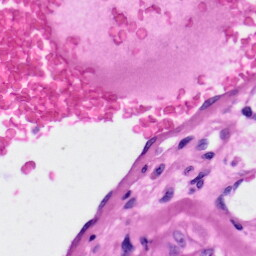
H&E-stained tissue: Skin